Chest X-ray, AP view. Patient: 31 years old, sex M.
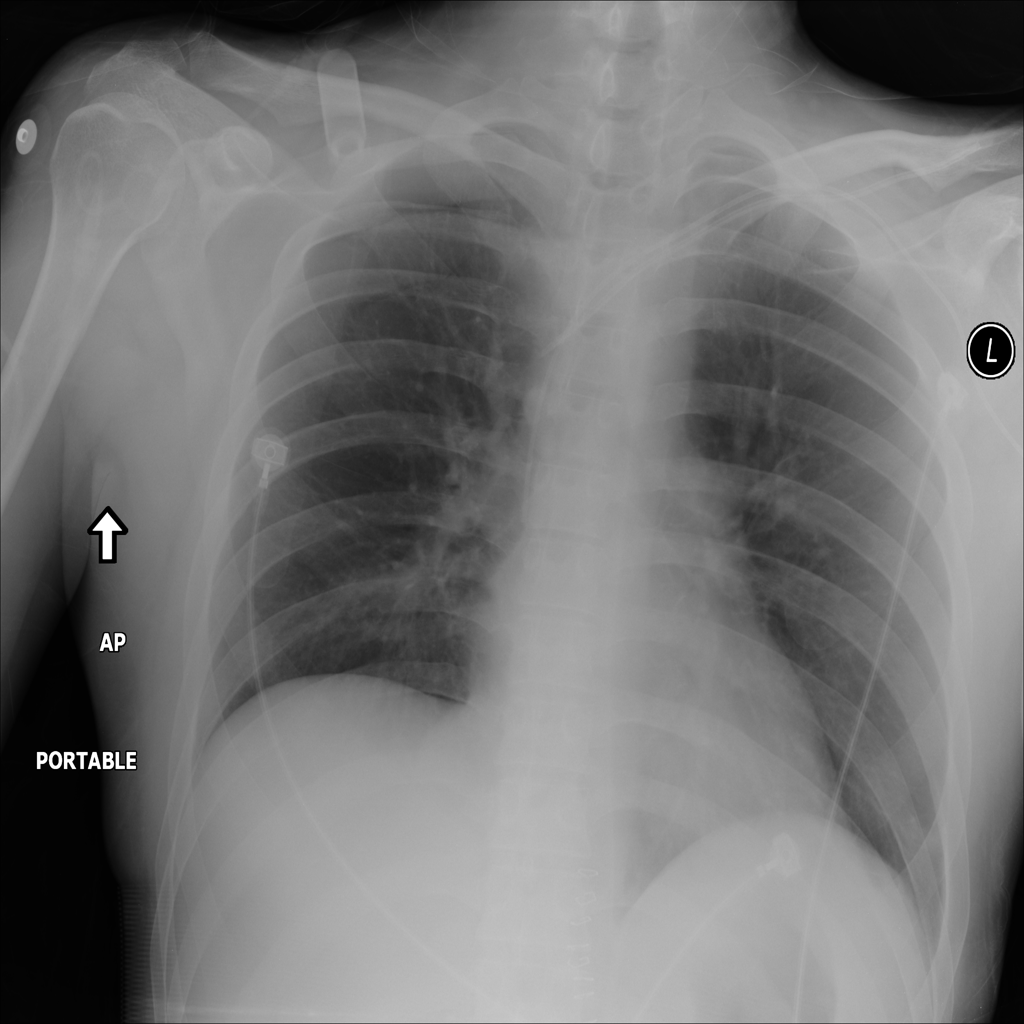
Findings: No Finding